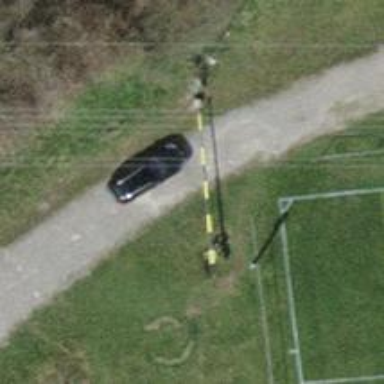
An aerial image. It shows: Lift gate barrier.